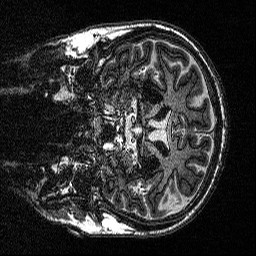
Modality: MP2RAGE
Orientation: coronal
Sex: male
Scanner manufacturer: siemens
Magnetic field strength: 3 T
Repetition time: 5 s
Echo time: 0.00292 s